Question: Again, to re-iterate: This is not a request to program anything for me. I am looking for more experienced web developers to tell me if my idea is really doable, as it involves some pretty tough issues (at least, I think so). Please, if this post is to be closed, could I at least get a little advice on where I should be posting instead first?
Imagine: You visit a website (say malonssite.com). You sign in, you get a double-paned window. Left side is chat list(think FB buddy list). Right side is a "browser".
The chat list is populated by other people who have signed into malonssite.com AND are visiting the same page as as you using the "embedded" browser.
Each user has the ability to "allow followers", at which point whatever site they visit, all their followers "follow".
Image sketch:

My abilities:
PHP
MySQL
Javascript (node.js included, but that's more serverish I guess)
I've done long polling and ajax, but this gets complicated. I am thinking something like this might be best done in flash? Or maybe an oldschool Java applet? I am just not sure.
I am pretty confident I can make this thing on my own, I am just not sure what technology to use. I usually hit stumbling blocks in each area, normally along the lines of the <URL>. I know that JSONP can get around the SOP, however is it powerful enough to do what I want? I am not familiar enough with it.
Sockets in general (websockets, flash sockets, etc) and node.js are pretty new to me, and I think they somehow hold the answer, I am just looking for some verification.
Thanks!
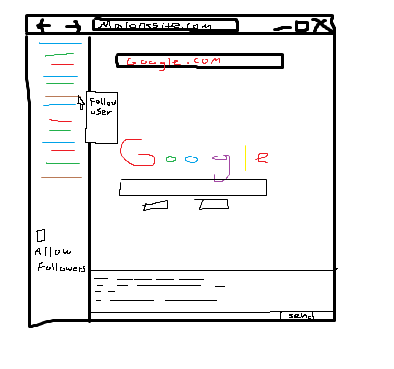
Answer: As I see it, you'll just need an iframe with a JScript asking its src and sending it to the server. So basically the user will stay on your own domain, browsing other web sites in the iframe and you will have no cross-origin-request issues.
You could use ape engine for the server side, which is exactly meant for this sort of things.